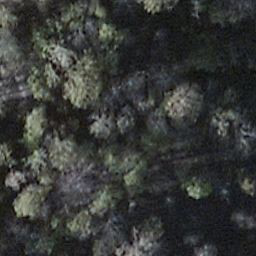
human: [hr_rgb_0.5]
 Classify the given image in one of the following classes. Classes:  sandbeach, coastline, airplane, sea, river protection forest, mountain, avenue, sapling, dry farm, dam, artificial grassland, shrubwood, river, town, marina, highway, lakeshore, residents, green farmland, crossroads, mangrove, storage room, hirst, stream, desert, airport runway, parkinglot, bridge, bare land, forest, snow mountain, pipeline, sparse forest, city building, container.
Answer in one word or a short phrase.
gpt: shrubwood